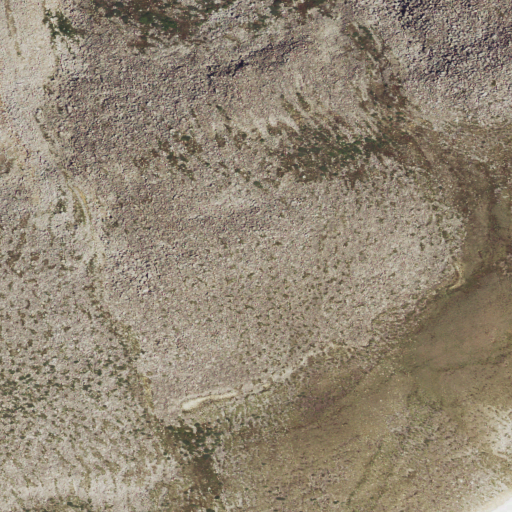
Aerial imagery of mountain in Wyoming named Browns Peak containing shrub, grassland, and barren land